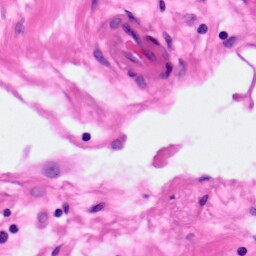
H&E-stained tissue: Pancreatic